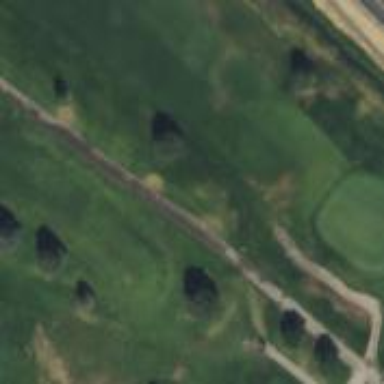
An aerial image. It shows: Neatly mowed grass fairway in golf course area.